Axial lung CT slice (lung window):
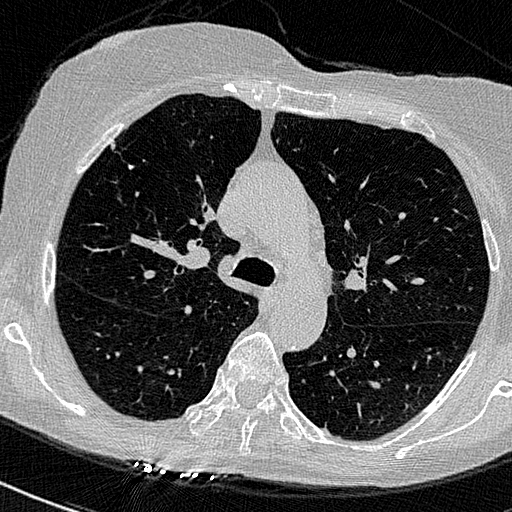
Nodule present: no